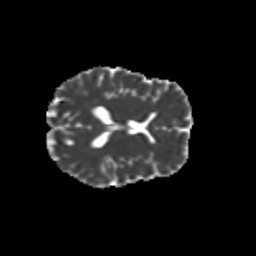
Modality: MD
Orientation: axial
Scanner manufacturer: siemens
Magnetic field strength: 3 T
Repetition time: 9.2 s
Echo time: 0.084 s